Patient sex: M
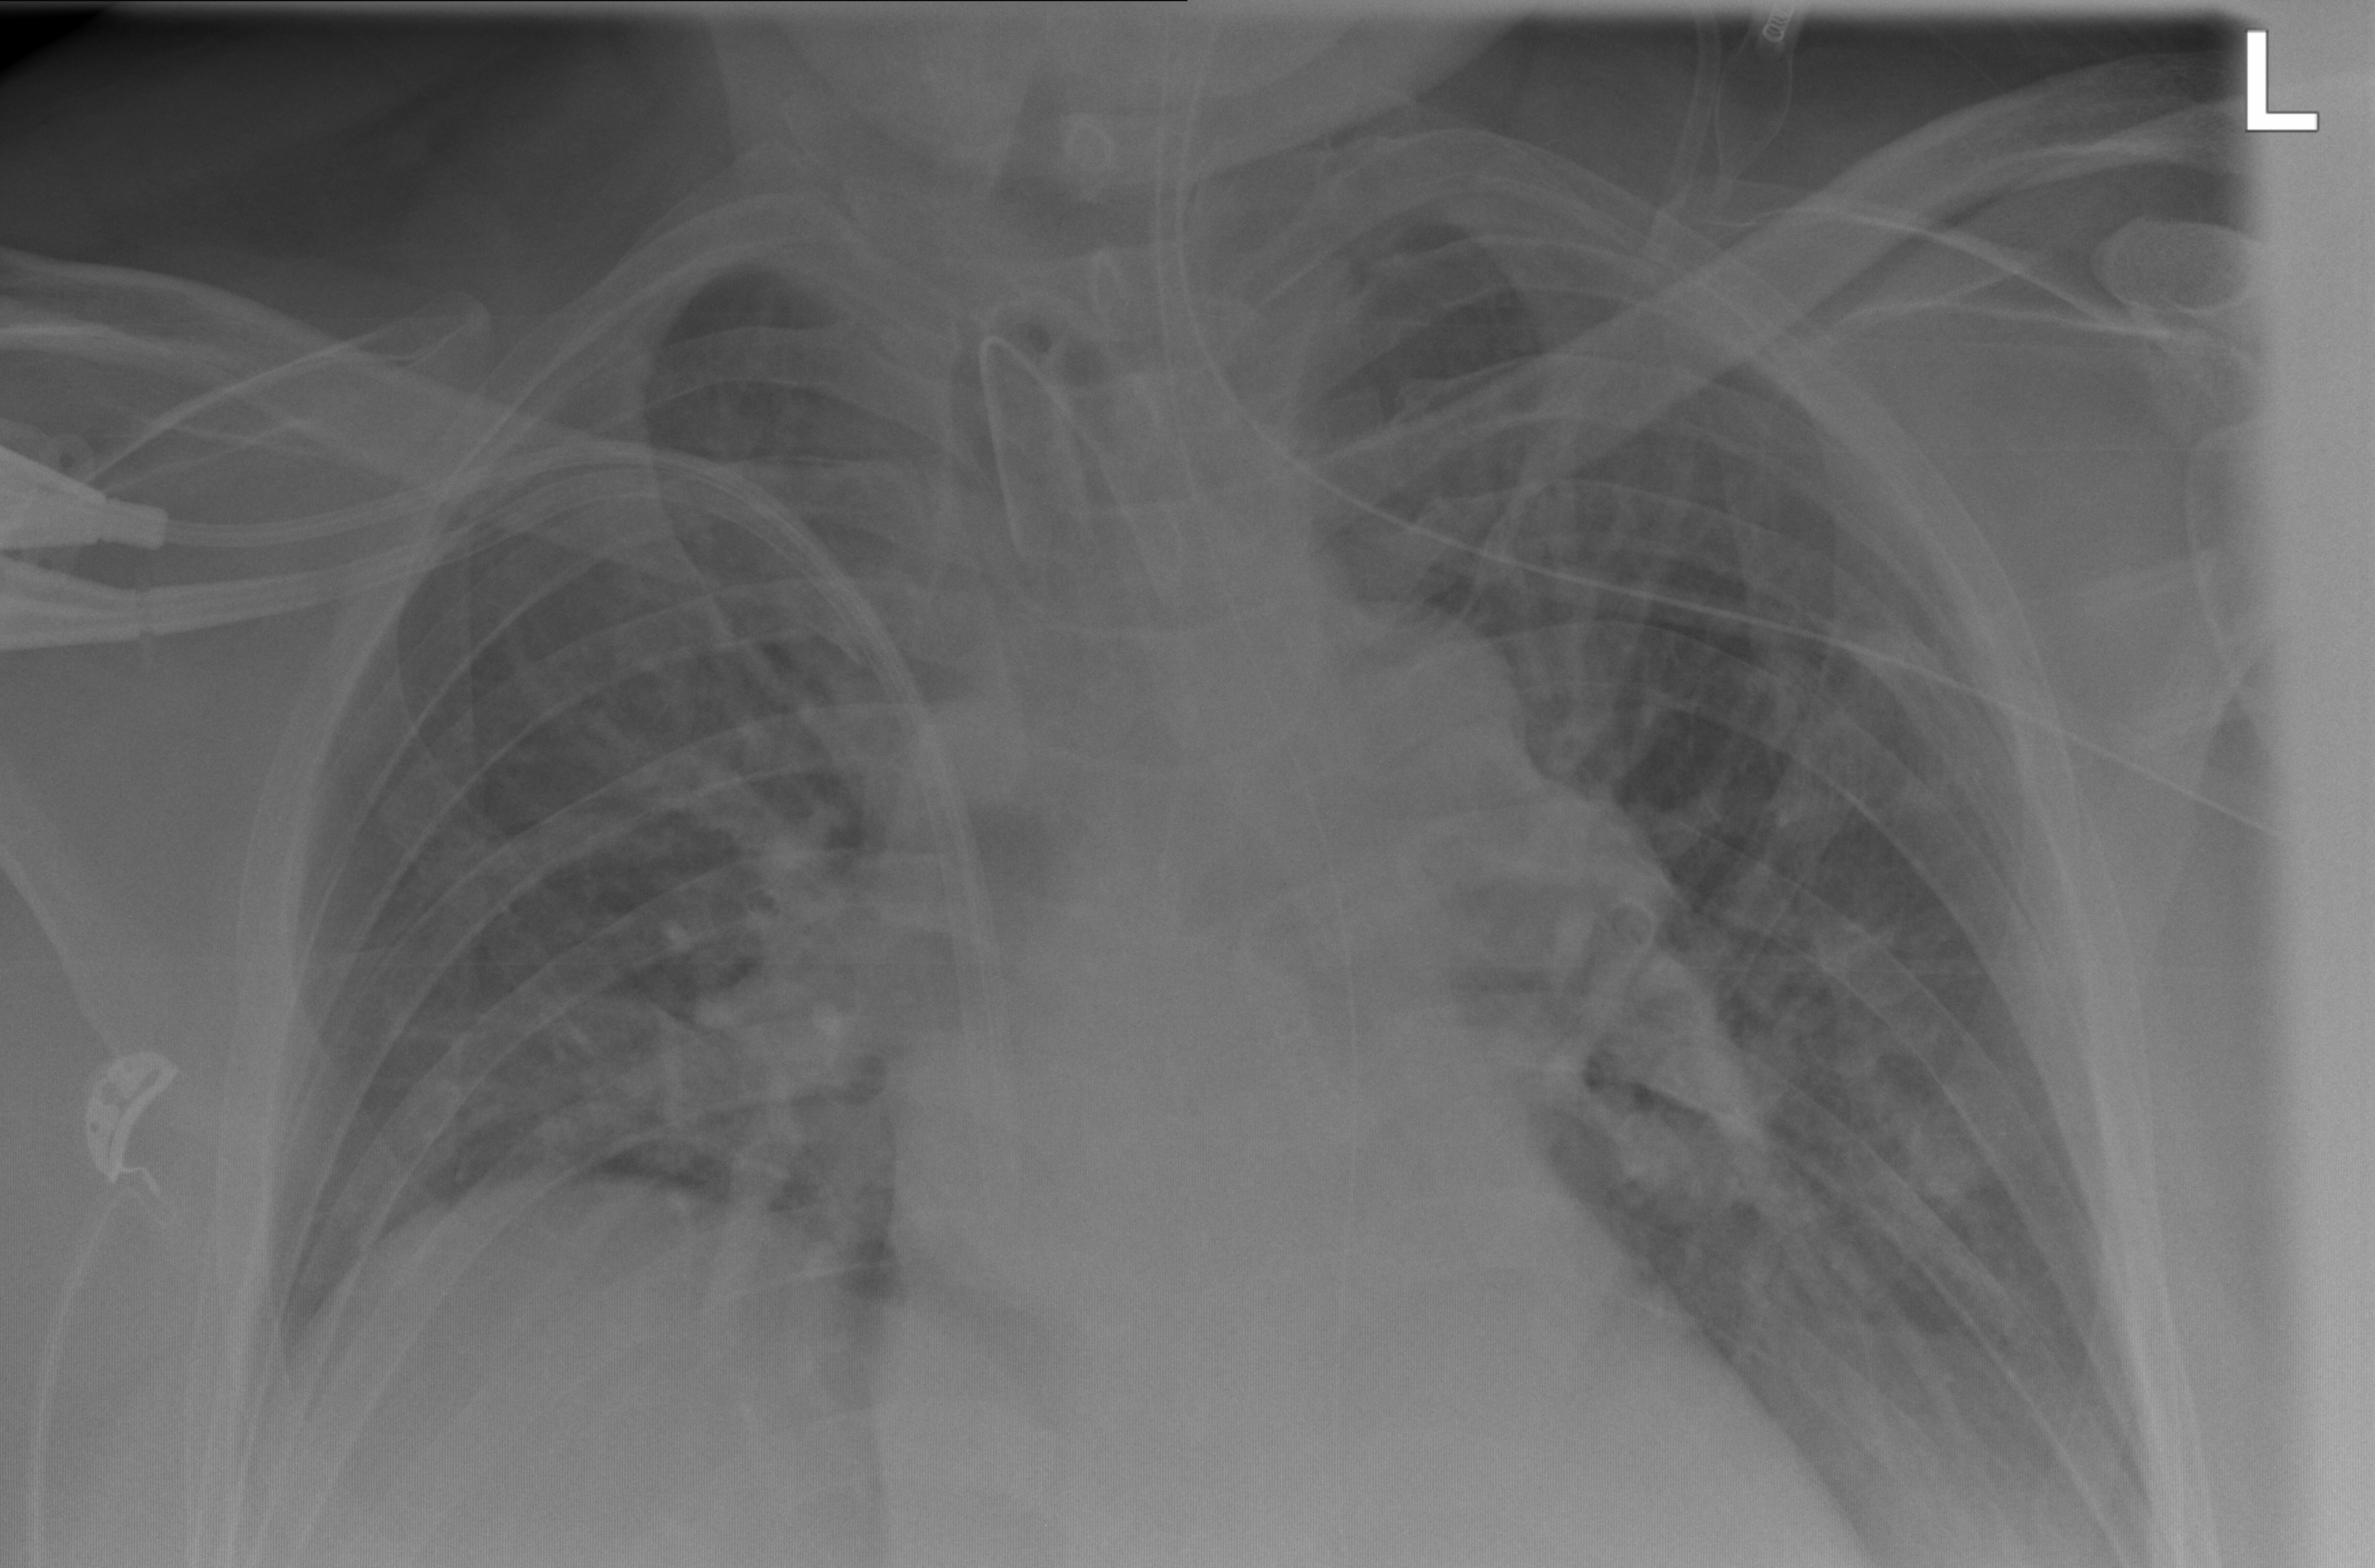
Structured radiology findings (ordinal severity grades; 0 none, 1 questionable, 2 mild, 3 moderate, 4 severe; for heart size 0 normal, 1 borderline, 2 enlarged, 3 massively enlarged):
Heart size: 1
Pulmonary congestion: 3
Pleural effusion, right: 0
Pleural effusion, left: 2
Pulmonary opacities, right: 0
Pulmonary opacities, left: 2
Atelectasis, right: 3
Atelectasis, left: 2